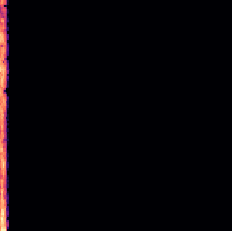
Sound class: Rain